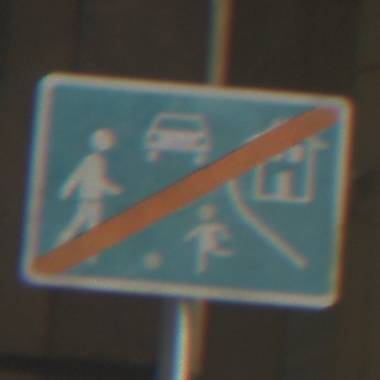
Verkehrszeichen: EndeVerkehrsberuhigterBereich
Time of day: MorningAfternoon
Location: Outdoor (Urban)
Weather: PartlyCloudy
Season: NotSpecified
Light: Natural